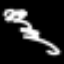
Label: squiggle